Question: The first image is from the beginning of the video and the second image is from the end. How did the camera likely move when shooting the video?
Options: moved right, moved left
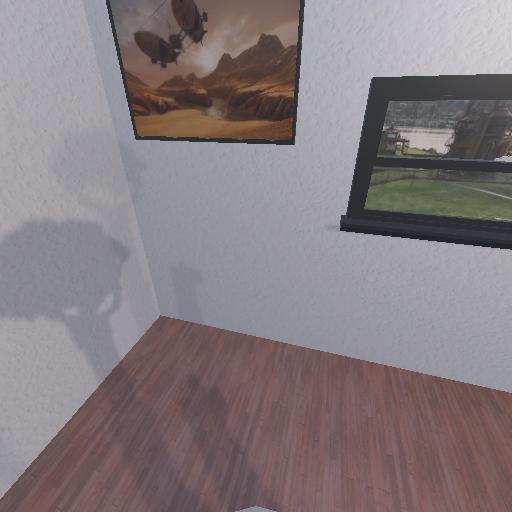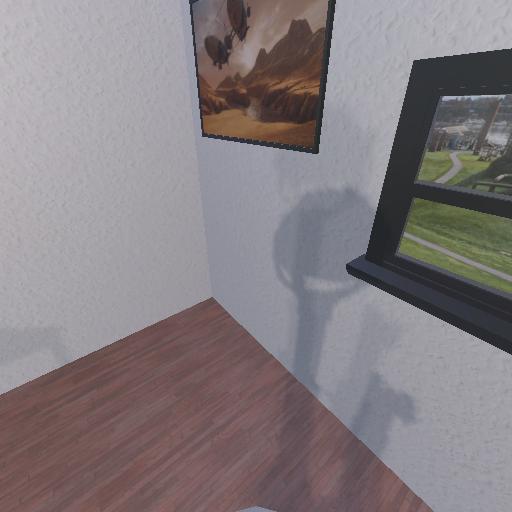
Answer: moved right